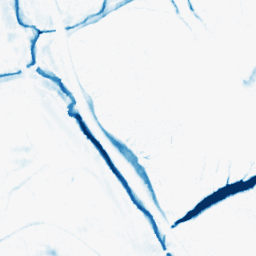
Category: morphological
Decomposition family: morphological_ellipse
Decomposition parameters: operation: closing
width: 20
height: 10
Upsampling method: bilinear
Upsampling parameters: scale: 8
Upsampling scale: 8